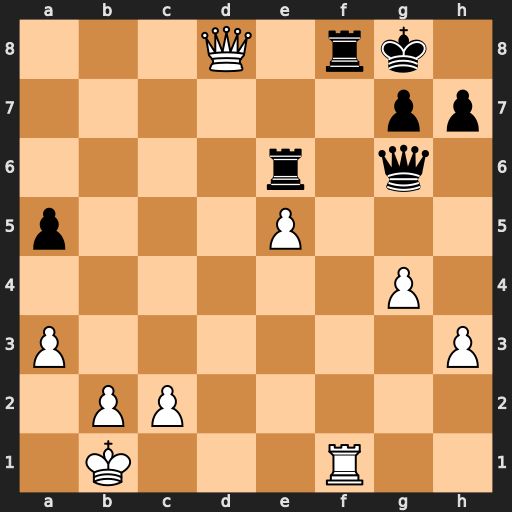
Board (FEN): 3Q1rk1/6pp/4r1q1/p3P3/6P1/P6P/1PP5/1K3R2
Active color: w
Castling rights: -
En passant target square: -
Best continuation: Rxf8#